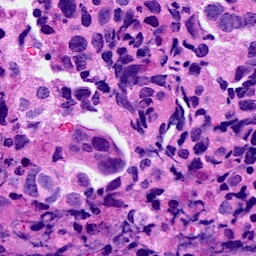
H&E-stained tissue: Breast